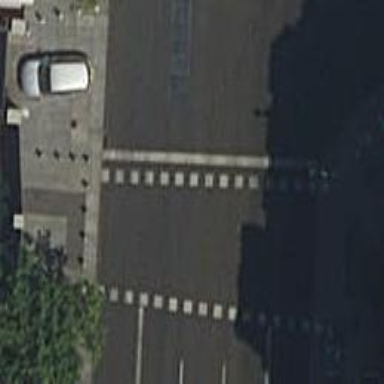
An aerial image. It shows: Zebra crossing with traffic signals.